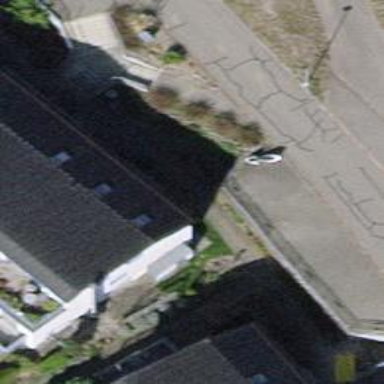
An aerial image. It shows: Retaining wall.